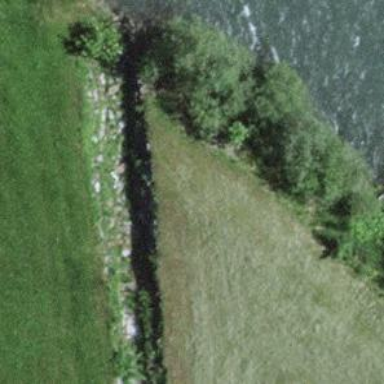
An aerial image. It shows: Gravel path on bridge with excellent trail visibility.